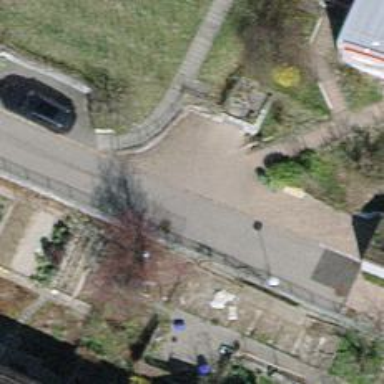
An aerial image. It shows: Turning circle on the road.